Field crop: maize
Growth stage: 2
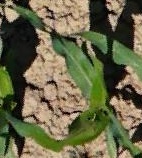
Species: maize